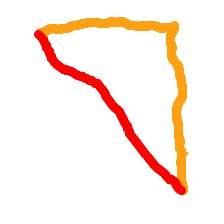
Shape: triangle